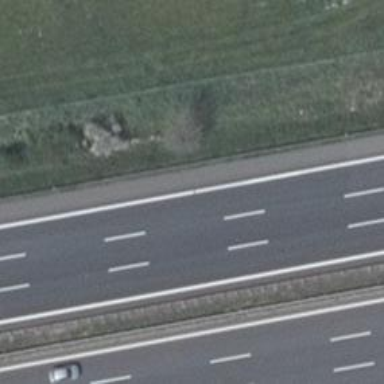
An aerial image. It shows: Concrete motorway.